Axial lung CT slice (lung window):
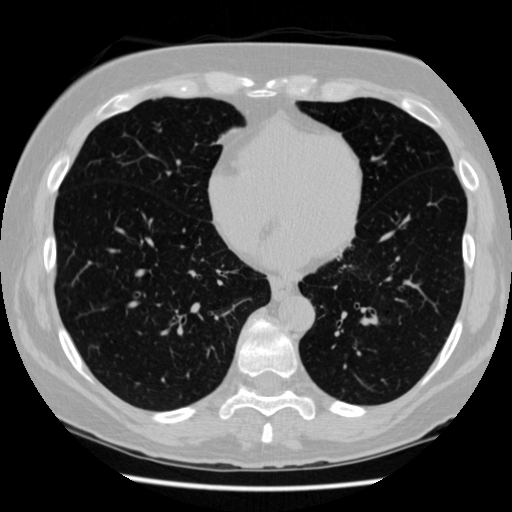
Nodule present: no